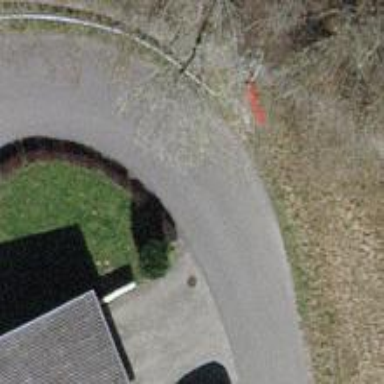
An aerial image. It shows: Red bench.